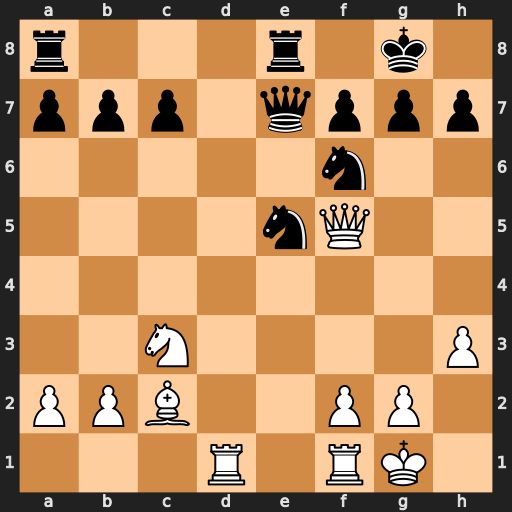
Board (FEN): r3r1k1/ppp1qppp/5n2/4nQ2/8/2N4P/PPB2PP1/3R1RK1
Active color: w
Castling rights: -
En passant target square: -
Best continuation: Nd5 Qd6 Nxf6+ Qxf6 Qxh7+